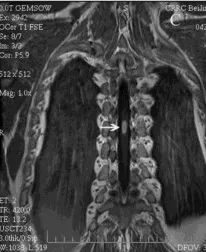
The second MRI images of the thoracic spine. C) Coronal T1-weighted MRI image shows a ring-like enhancing intramedullary lesion (16 x 7 x 6 mm) with gadolinium.
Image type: radiology (mri)